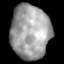
Tissue: lung
Cell type: Epithelial cells
Senescence score: 0.2241
Nuclear area (px): 2074
Mean DAPI intensity: 159.051